Interaction volume radius: 5 \u00c5
Interaction volume height: 40 \u00c5
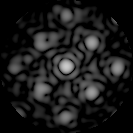
Disorder parameter: 0.2225